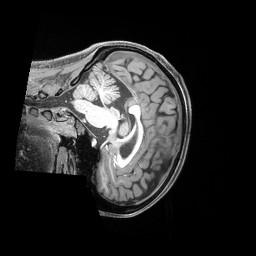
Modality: T1w
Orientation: sagittal
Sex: female
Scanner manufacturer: siemens
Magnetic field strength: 3 T
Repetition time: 2.4 s
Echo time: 0.00222 s